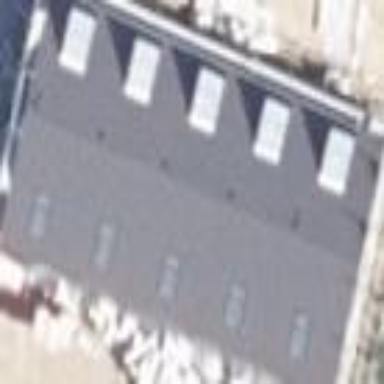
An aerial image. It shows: Terrace building.